Aerial crown-view tile of a tropical tree (Barro Colorado Island, Panama), acquired 20240716:
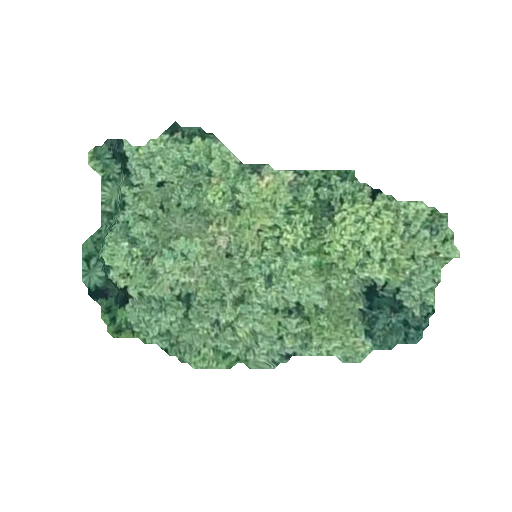
Species: Hieronyma alchorneoides
GBIF accepted scientific name: Hieronyma alchorneoides
Crown area: 102.407 m²